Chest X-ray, AP view. Patient: 47 years old, sex M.
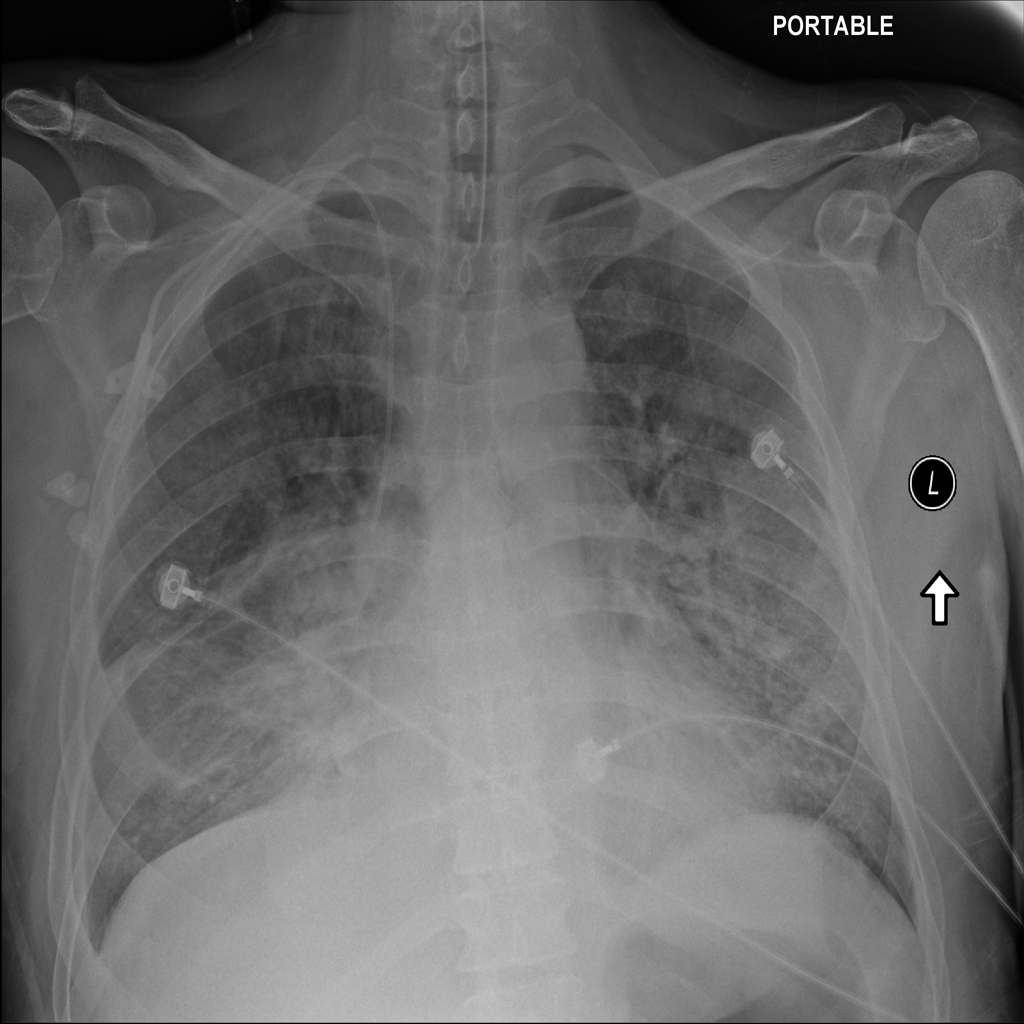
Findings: No Finding